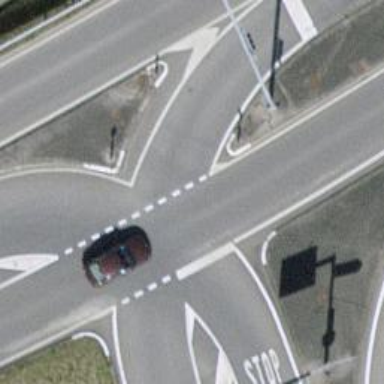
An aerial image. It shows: Road with traffic signals.